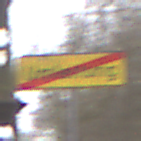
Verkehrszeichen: EndeDerUmleitungsankuendigung
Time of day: MorningAfternoon
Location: Outdoor (Nature)
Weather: Overcast
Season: Autumn
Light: Natural